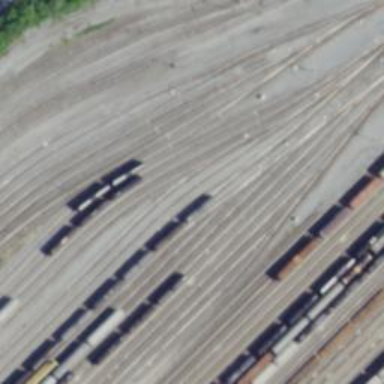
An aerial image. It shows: Railway yard used for servicing trains.